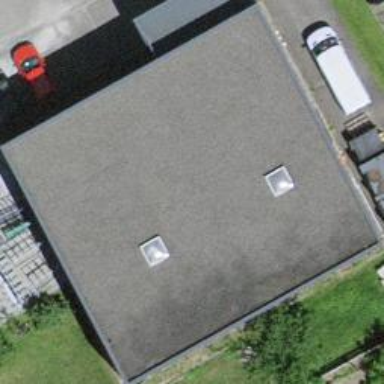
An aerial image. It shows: Warehouse building.